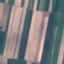
Land use / land cover class: AnnualCrop